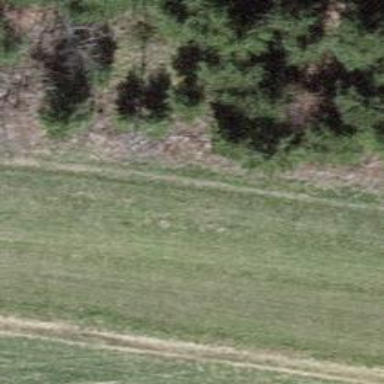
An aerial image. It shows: Grass track with Grade 4 tracktype.